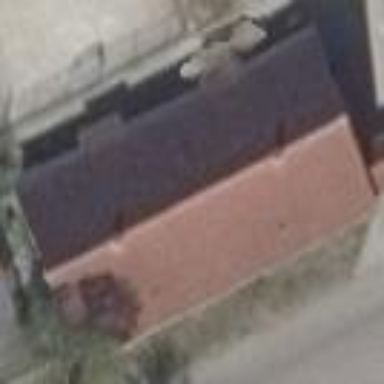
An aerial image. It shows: School building.